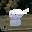
Label: 8